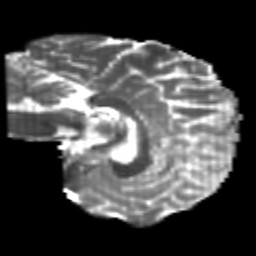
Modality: T2w
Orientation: sagittal
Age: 24
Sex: female
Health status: healthy
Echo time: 0.074 s